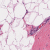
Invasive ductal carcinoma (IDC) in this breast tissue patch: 0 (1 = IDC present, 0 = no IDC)